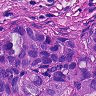
Metastatic tissue present: yes